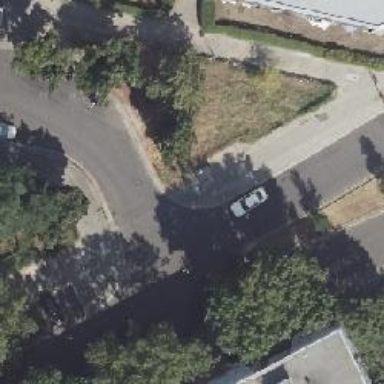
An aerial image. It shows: Residential road with separate asphalt sidewalk.